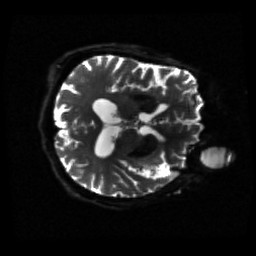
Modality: sbref
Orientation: axial
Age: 76
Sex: female
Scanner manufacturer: siemens
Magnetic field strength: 3 T
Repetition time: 3.23 s
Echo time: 0.0892 s